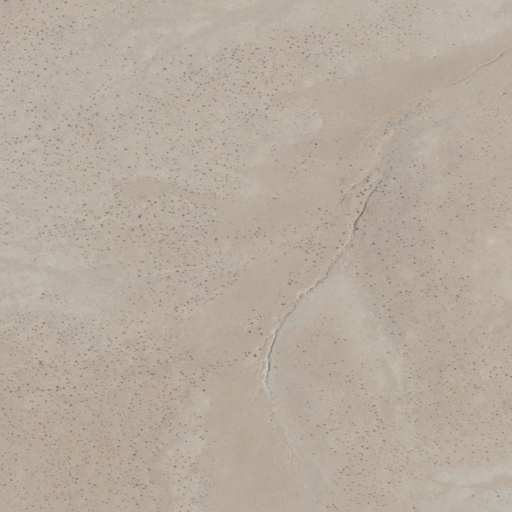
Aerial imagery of plain(s) in Utah named Humbug Flats containing shrub and barren land